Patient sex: M
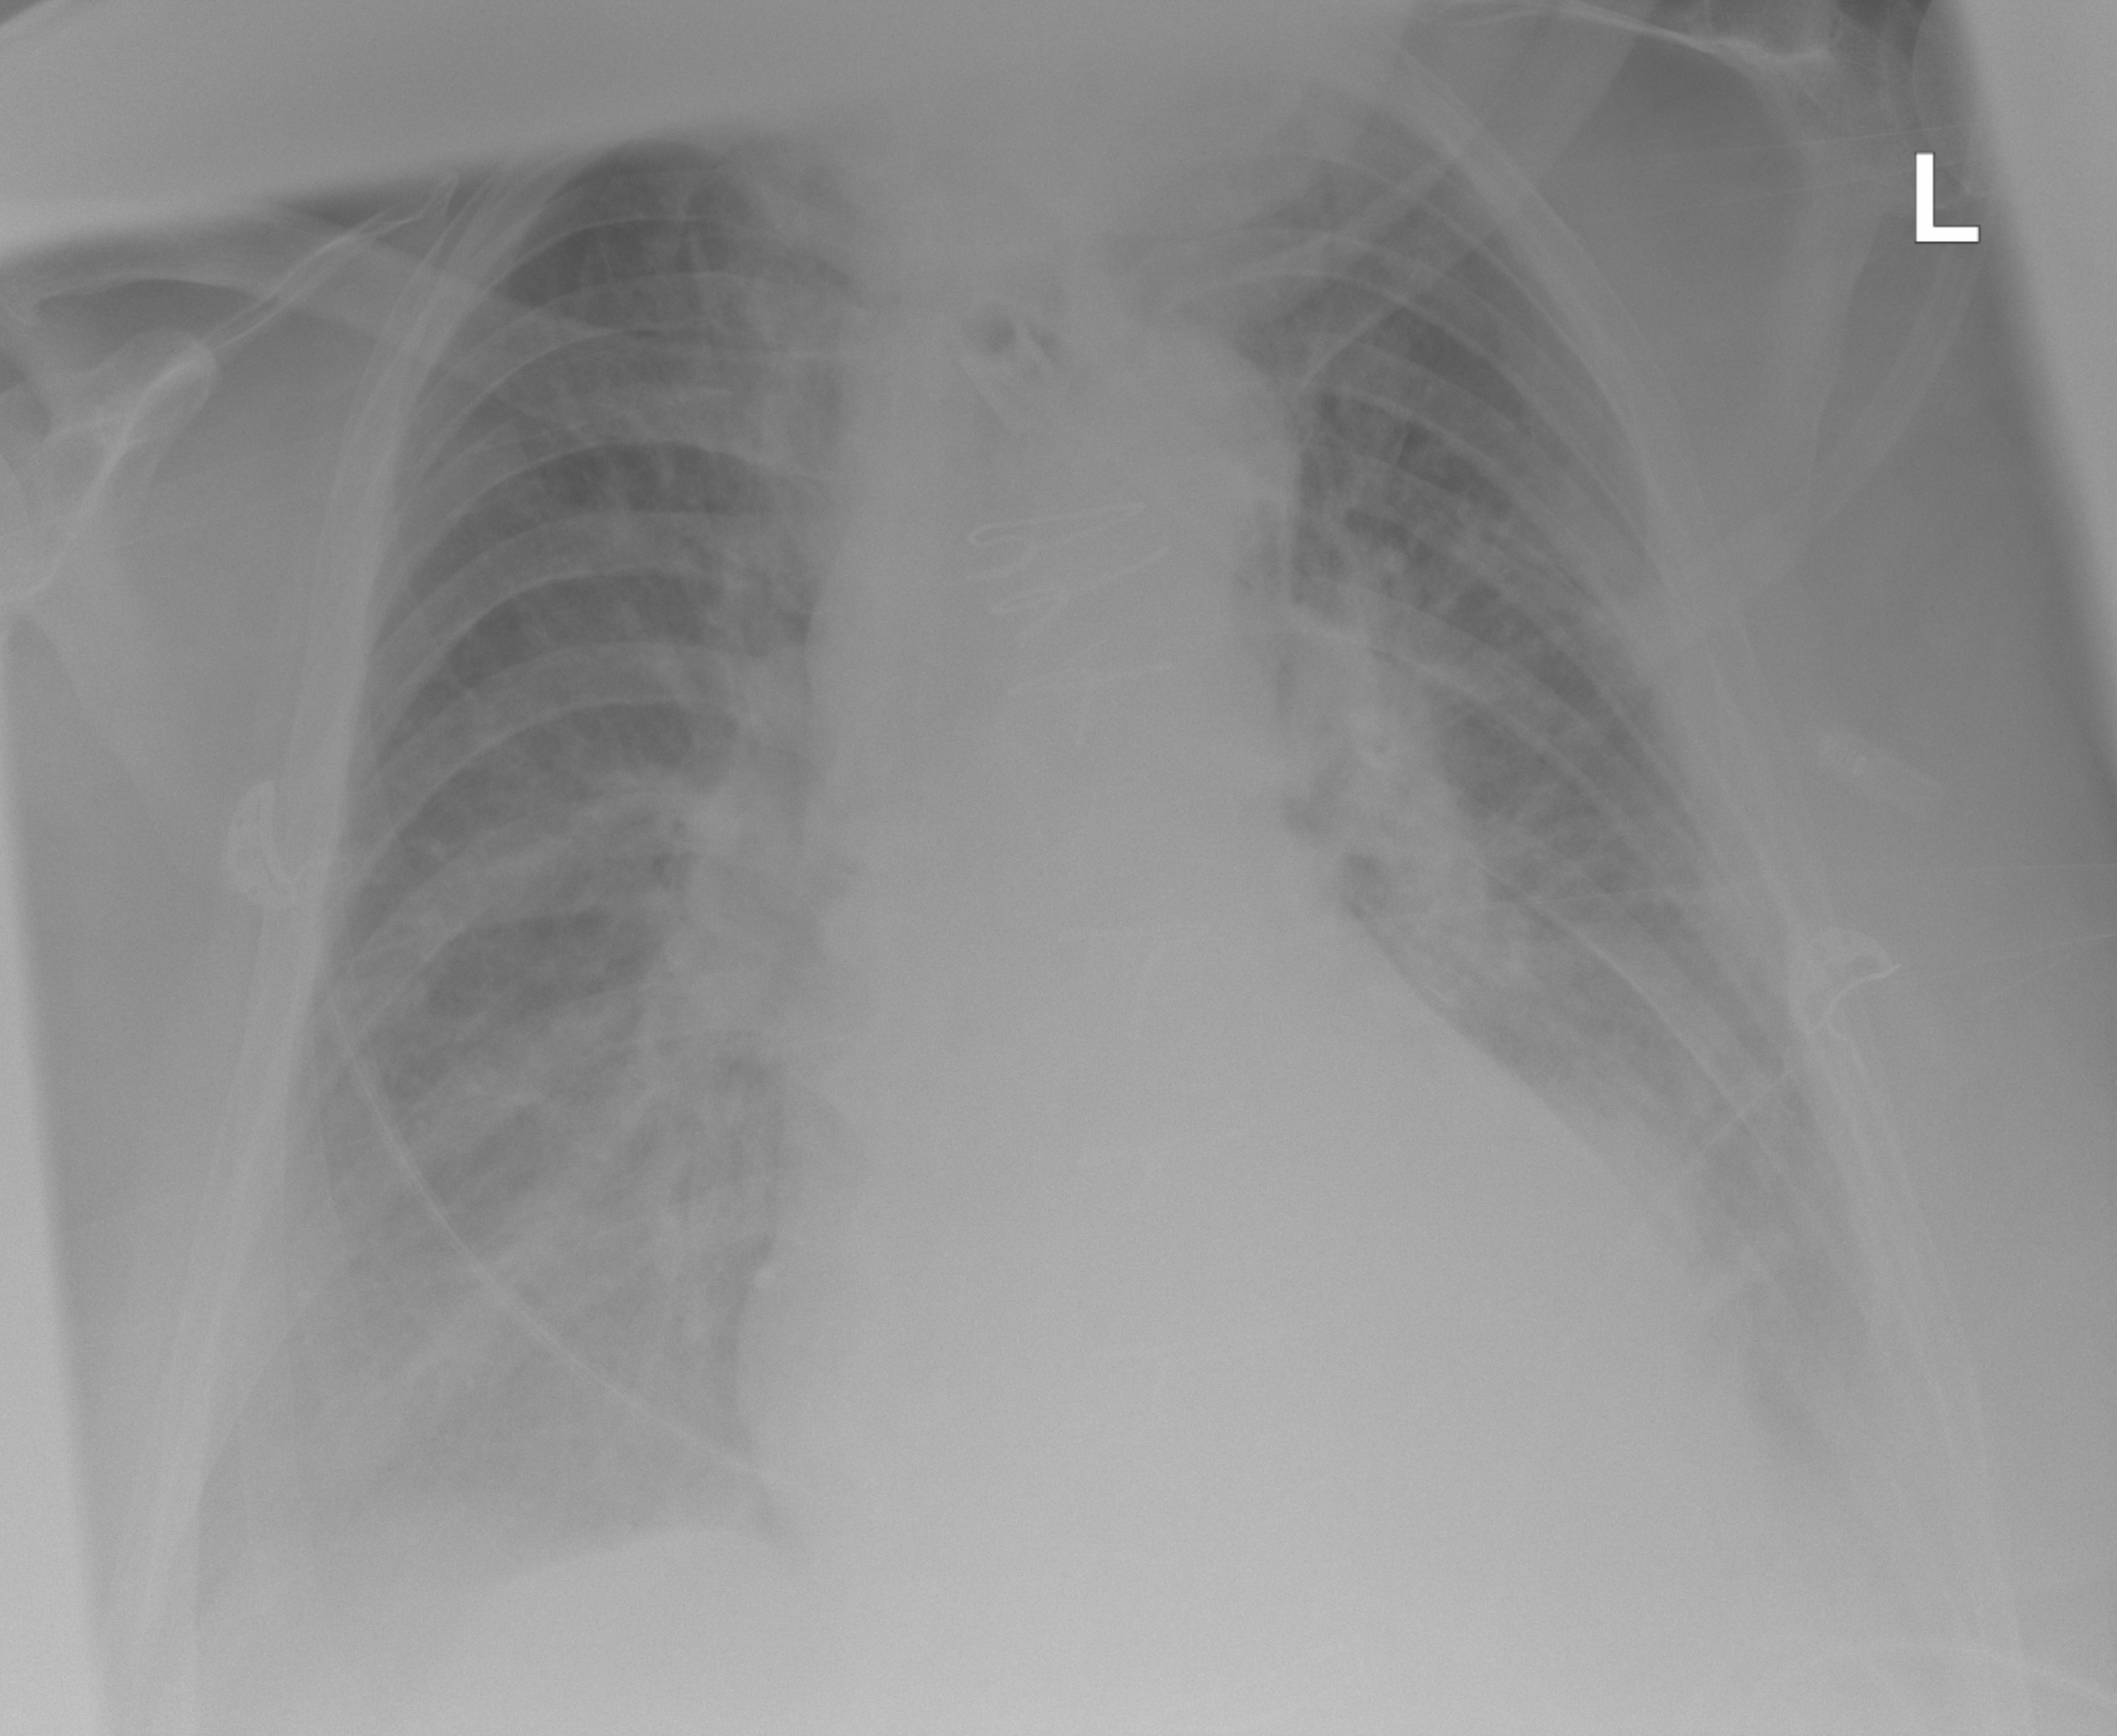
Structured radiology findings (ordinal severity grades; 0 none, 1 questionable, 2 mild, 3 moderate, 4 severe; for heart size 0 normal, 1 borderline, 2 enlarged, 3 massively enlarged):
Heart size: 2
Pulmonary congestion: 2
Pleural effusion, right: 2
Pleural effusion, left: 2
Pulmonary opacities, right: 3
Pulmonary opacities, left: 3
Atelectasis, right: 2
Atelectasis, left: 3